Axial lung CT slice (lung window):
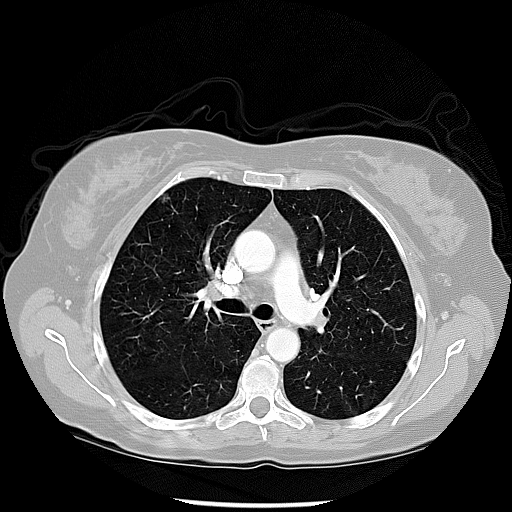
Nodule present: yes
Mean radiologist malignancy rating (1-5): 2.5